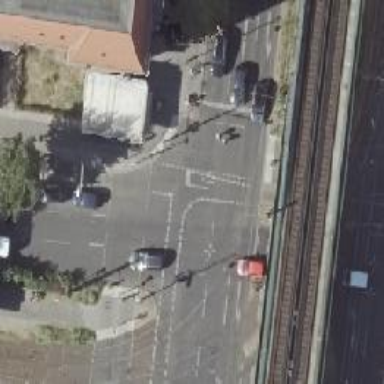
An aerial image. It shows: Tram level crossing on railway.